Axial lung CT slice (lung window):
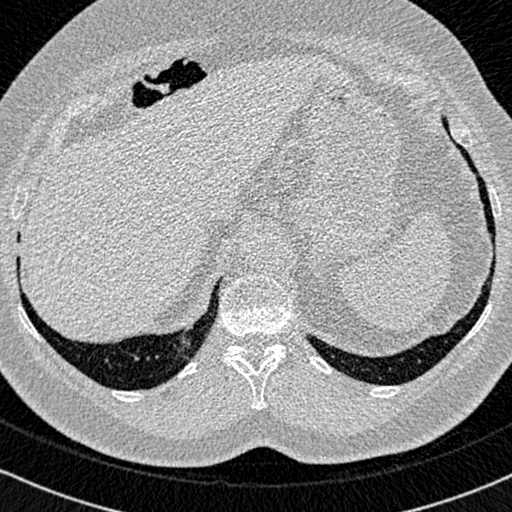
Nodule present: no